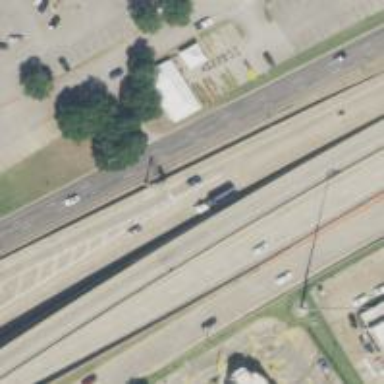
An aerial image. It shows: This image shows trunk highway that functions as expressway.